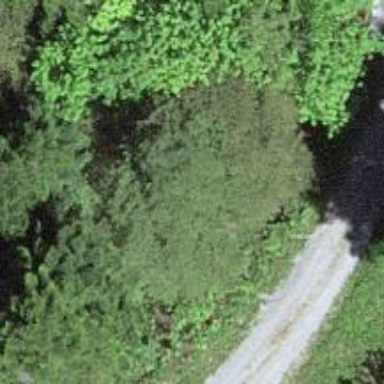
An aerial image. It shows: Culvert tunnel.